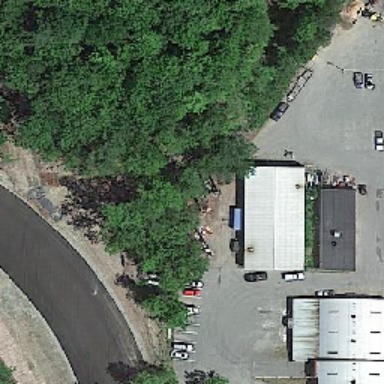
A white house was next to a black one .